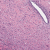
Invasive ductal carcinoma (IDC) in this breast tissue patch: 1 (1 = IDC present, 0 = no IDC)